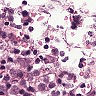
Metastatic tissue present: yes